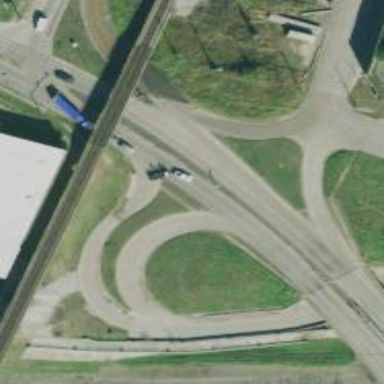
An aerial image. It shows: Secondary link road.